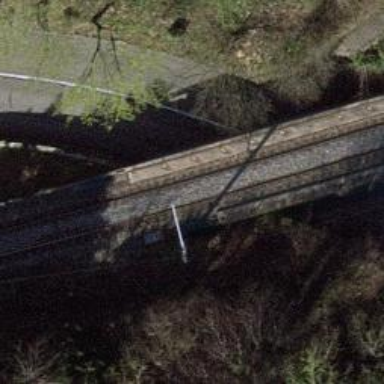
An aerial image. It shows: Bridge over electrified railway with contact line.